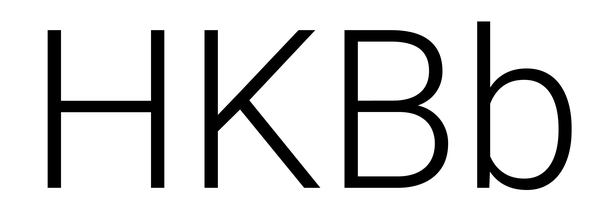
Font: Roboto_Light